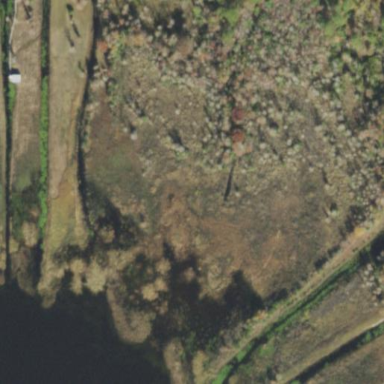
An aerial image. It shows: Swampy wetland area.